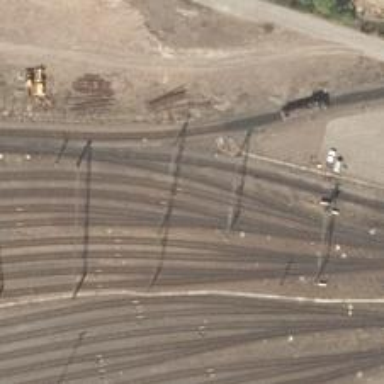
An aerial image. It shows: Railway signal.